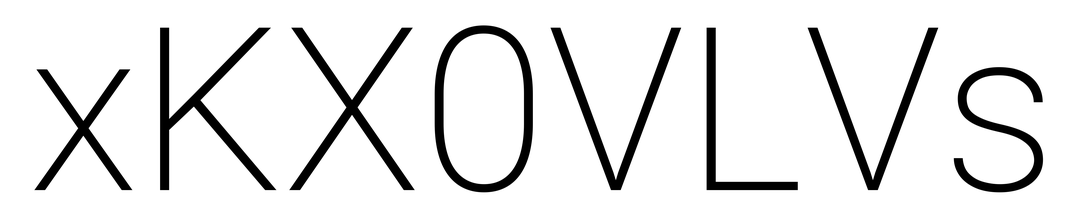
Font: Roboto_ExtraLight